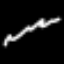
Label: squiggle